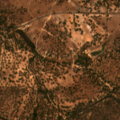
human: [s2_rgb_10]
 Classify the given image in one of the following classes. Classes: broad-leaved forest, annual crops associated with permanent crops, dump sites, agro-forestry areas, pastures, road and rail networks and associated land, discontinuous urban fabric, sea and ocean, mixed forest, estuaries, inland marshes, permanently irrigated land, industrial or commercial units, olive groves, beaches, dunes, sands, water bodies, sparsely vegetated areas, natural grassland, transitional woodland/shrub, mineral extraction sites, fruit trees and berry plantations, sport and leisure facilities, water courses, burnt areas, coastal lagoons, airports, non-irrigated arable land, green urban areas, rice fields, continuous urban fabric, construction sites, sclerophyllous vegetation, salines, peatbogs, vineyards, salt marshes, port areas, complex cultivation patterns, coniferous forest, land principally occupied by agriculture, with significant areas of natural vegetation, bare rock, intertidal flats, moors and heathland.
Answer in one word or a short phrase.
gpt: pastures, agro-forestry areas, coniferous forest